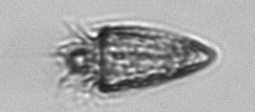
Label: Strombidium_tintinnodes